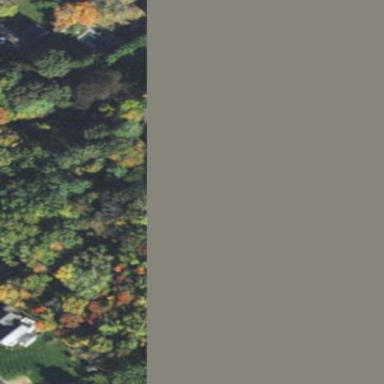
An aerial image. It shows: Mixed woodland with variety of leaf types and cycles.